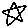
Label: star